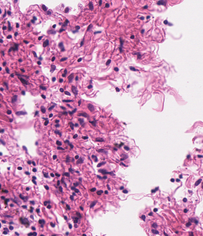
Tumor epithelial tissue: no
Tumor-associated stroma tissue: no
Normal tissue: yes